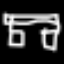
Label: bed